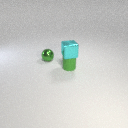
small green rubber cylinder in front of small green metal sphere